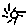
Label: sun